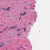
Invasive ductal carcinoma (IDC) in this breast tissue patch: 0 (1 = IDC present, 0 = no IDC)